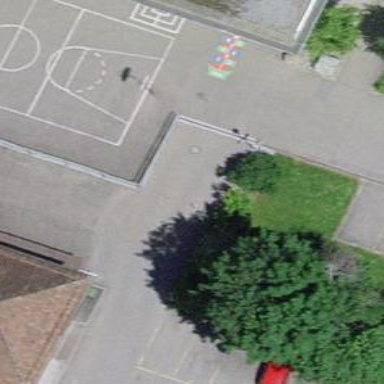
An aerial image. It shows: Bollard.